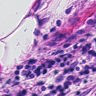
Metastatic tissue present: yes